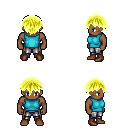
a pixel art fantasy rpg character, male body template, human, dark skin, teal sleeveless shirt, metal pants, gold short bangs hairstyle, brown shoes, four views (front, back, left, right), 2x2 character sprite sheet, small pixel art, hard edges, no anti-aliasing